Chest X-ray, PA view. Patient: 78 years old, sex F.
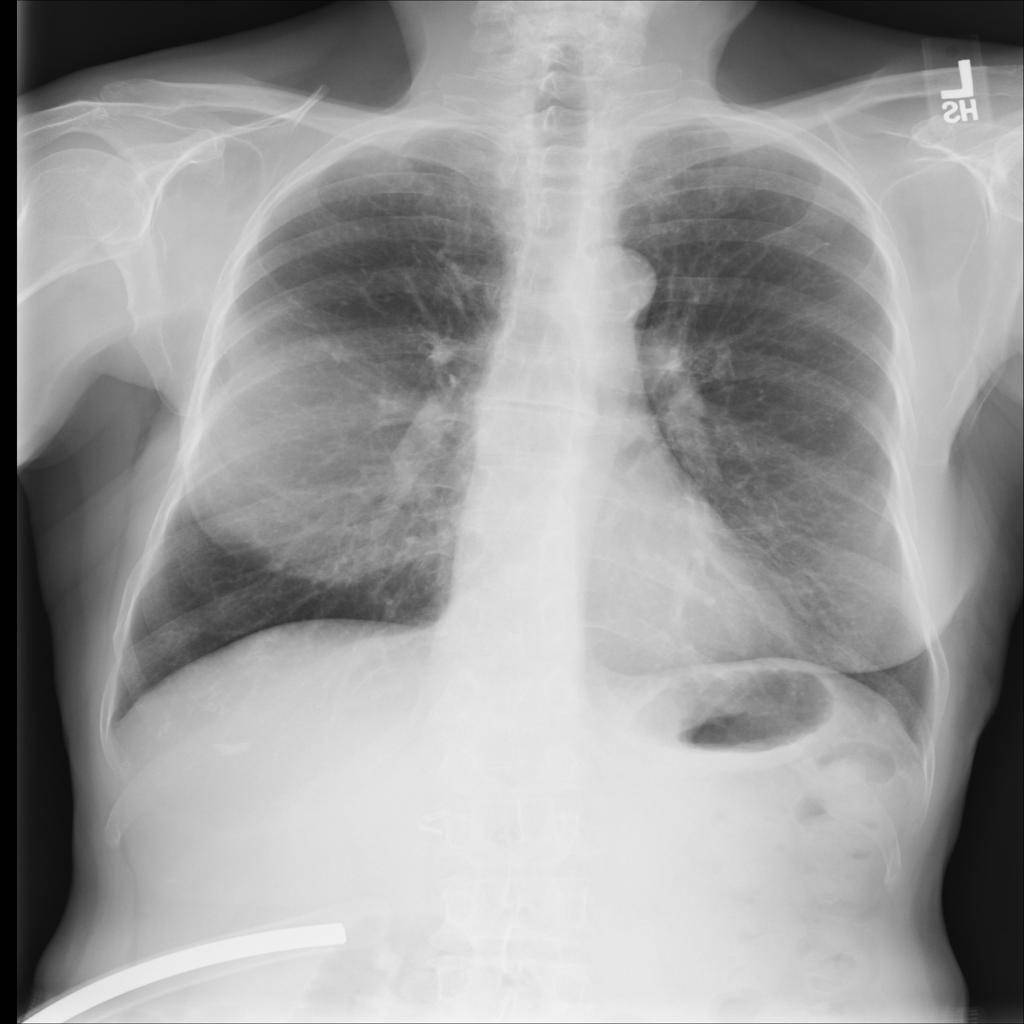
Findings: No Finding